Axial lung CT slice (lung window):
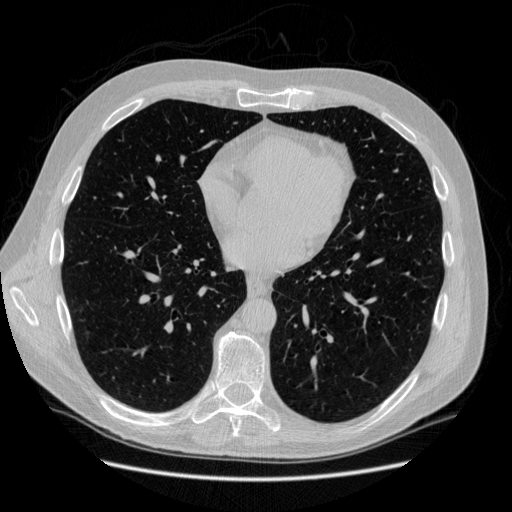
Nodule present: no